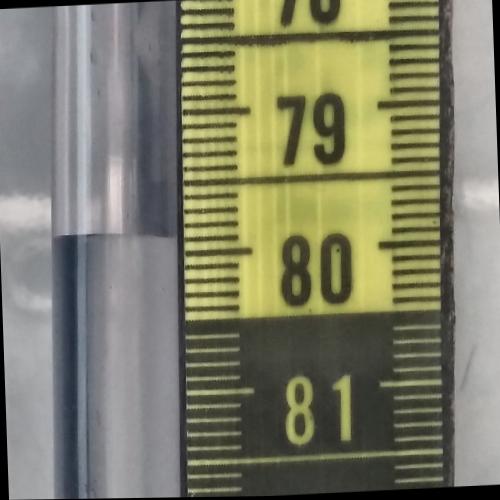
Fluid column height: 79.9 cm